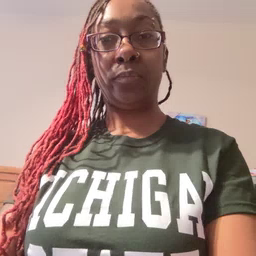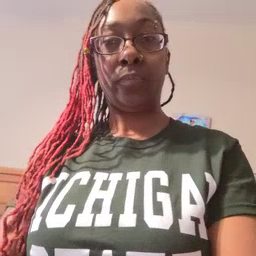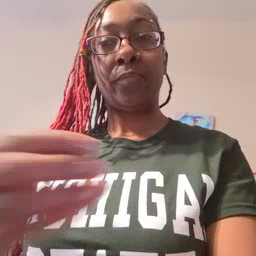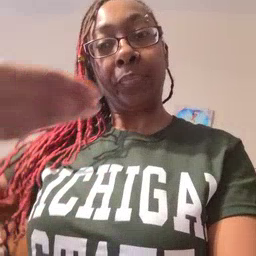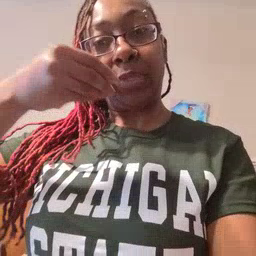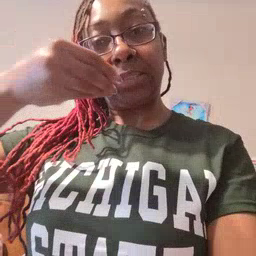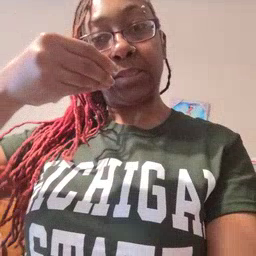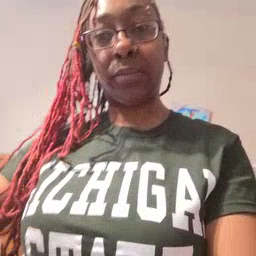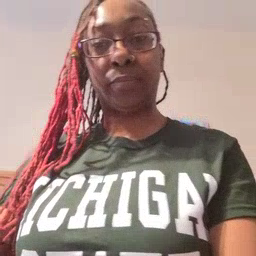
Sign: pizza